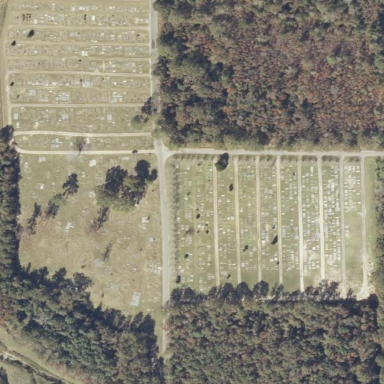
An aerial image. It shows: Cemetery.